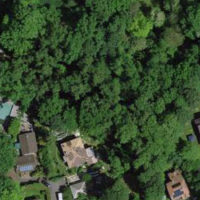
EUNIS habitat code: 54
Species observed at this site:
Euonymus europaeus